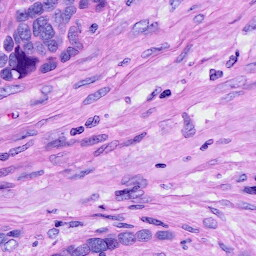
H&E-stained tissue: Ovarian